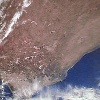
Label: land